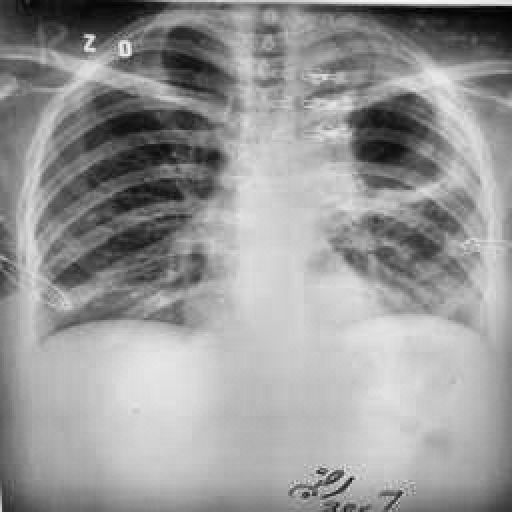
Finding: TUBERCULOSIS